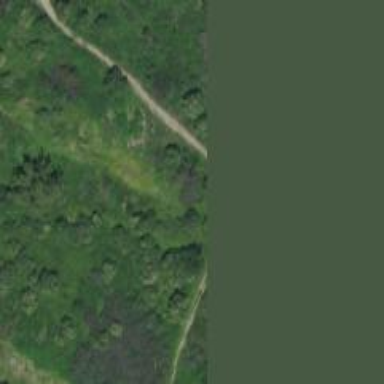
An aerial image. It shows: Bridleway.